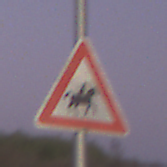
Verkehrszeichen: ReiterLinks
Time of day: Dawn
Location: Outdoor (RoadRail)
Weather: Clear
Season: NotSpecified
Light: Natural